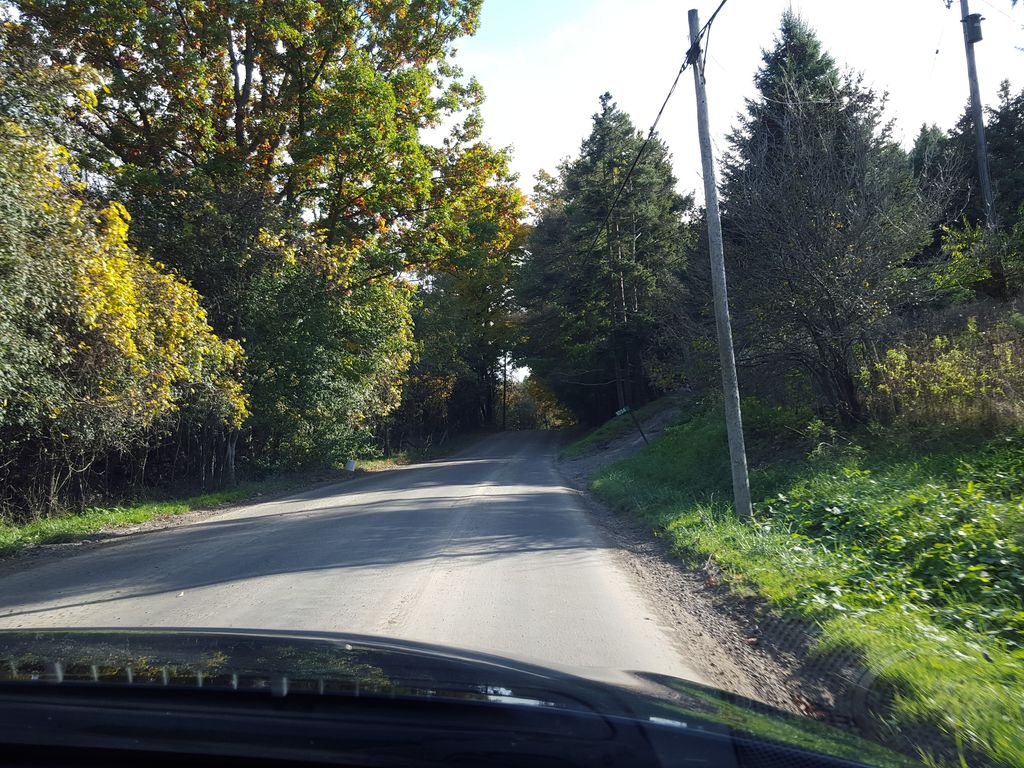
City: hamilton